Interaction volume radius: 10 \u00c5
Interaction volume height: 15 \u00c5
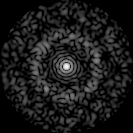
Disorder parameter: 0.8643